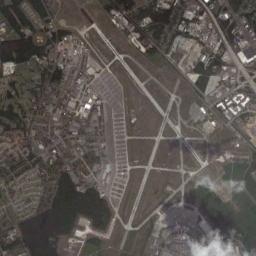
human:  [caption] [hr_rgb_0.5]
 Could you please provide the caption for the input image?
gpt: The airport is bordered by a large lawn .

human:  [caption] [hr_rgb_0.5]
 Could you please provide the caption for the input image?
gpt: An airport with some staggered runways in the vacant lot and dense residential areas around the airport .

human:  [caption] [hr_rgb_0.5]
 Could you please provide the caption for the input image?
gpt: There is an airport in the middle of many buildings .

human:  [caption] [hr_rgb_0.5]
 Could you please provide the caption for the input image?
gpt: A complex airport with many runways and buildings is surrounded by a residential area and green spaces .

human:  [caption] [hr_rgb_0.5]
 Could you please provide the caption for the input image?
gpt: There are many intersecting roads in the airfield .